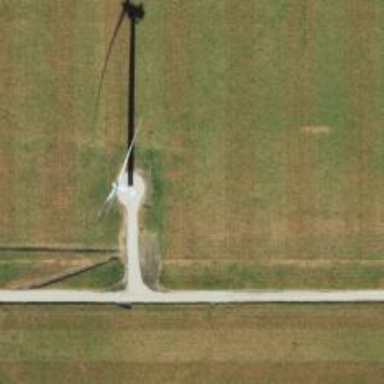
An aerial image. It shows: Road designated for service vehicles specifically for accessing wind farm.